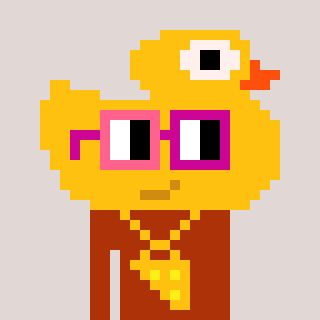
a pixel art character with square pink and red glasses, a ducky-shaped head and a hotbrown-colored body on a warm background